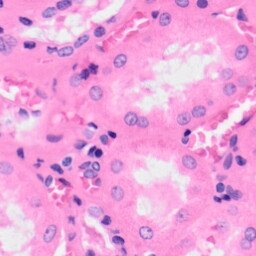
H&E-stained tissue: Kidney